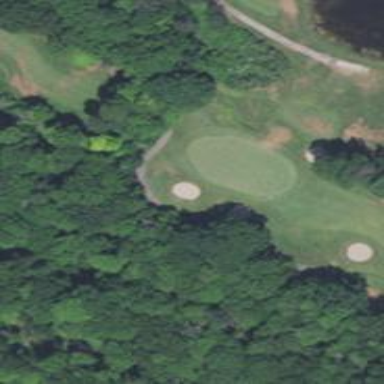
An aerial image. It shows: Service road designated as golf cart path.